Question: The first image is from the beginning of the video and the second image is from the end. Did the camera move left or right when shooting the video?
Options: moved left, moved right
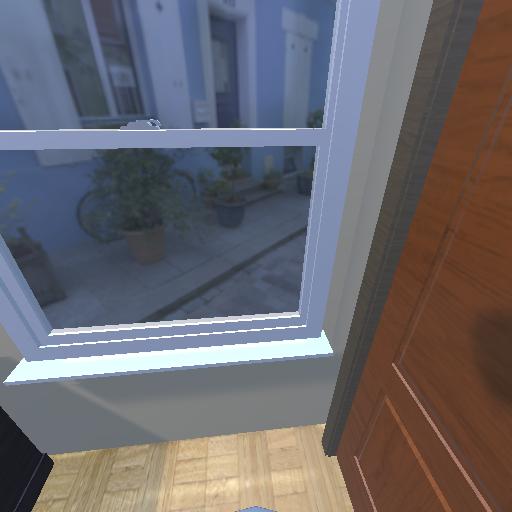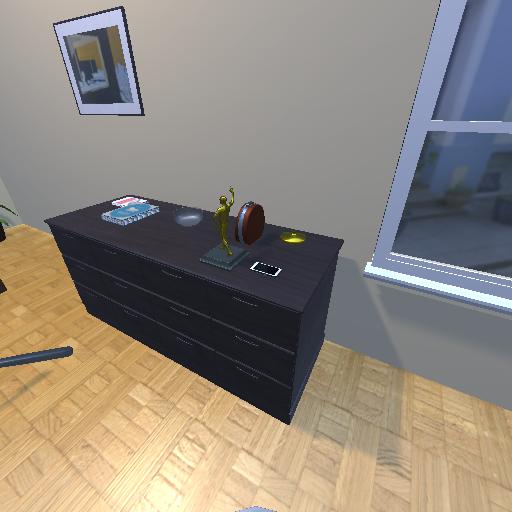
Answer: moved left